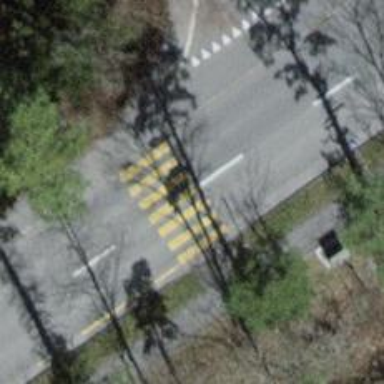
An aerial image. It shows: Marked crossing with visible markings.